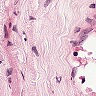
Metastatic tissue present: no